Interaction volume radius: 5 \u00c5
Interaction volume height: 10 \u00c5
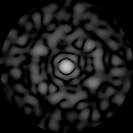
Disorder parameter: 0.8389